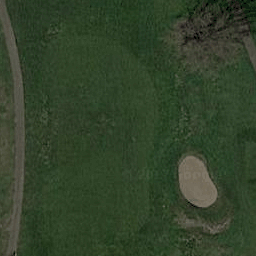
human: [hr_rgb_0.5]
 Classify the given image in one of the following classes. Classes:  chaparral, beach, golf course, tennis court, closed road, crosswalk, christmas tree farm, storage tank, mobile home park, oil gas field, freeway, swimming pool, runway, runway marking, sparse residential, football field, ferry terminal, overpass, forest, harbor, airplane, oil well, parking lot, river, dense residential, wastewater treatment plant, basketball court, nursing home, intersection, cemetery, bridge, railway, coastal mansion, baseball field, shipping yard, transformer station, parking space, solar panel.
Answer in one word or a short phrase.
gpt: golf course